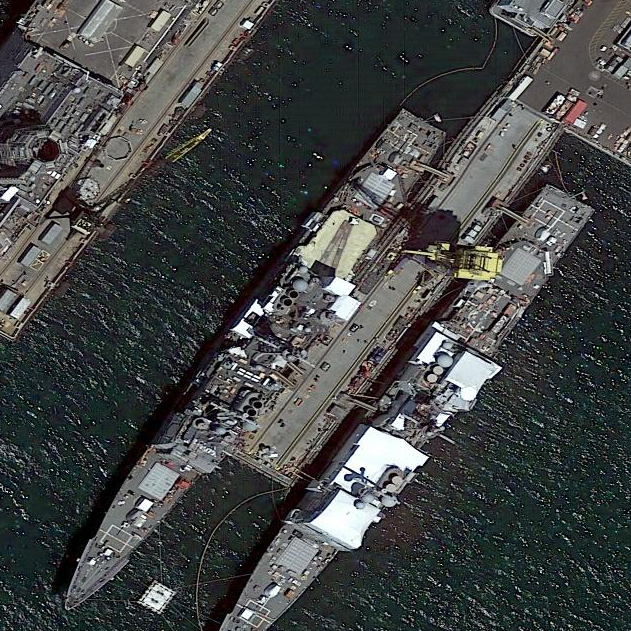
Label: Ticonderoga-class_cruiser